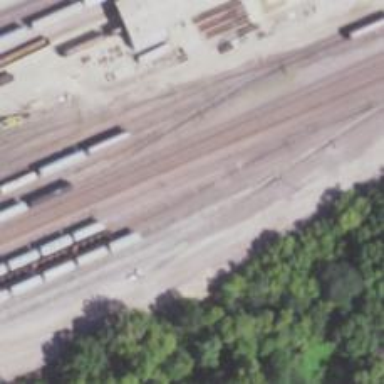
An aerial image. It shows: Railway siding for service.